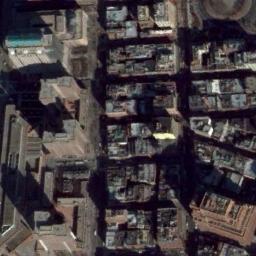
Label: commercial_area